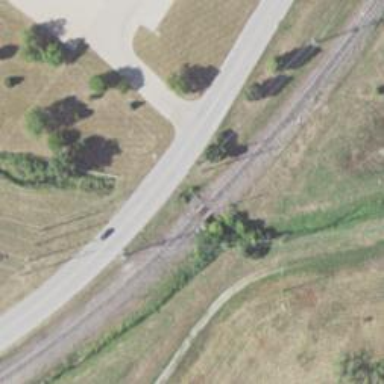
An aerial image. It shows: Disused railway bridge.